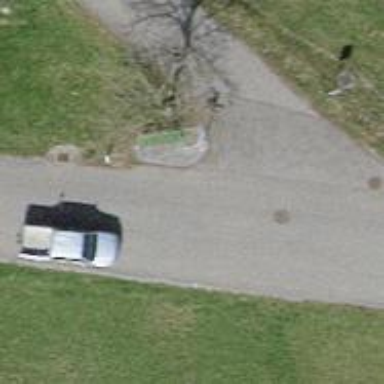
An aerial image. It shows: Bench for seating.